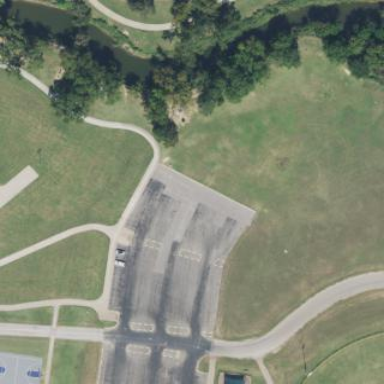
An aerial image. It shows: Parking area with asphalt surface.